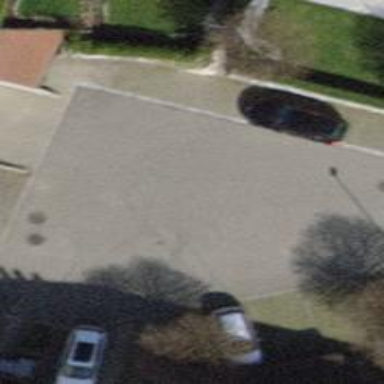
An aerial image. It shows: Turning circle on the road.